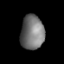
Tissue: lung
Cell type: T cells
Senescence score: 0.1525
Nuclear area (px): 786
Mean DAPI intensity: 116.463